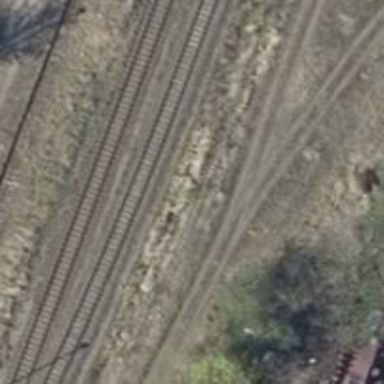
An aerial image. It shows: Railway switch.